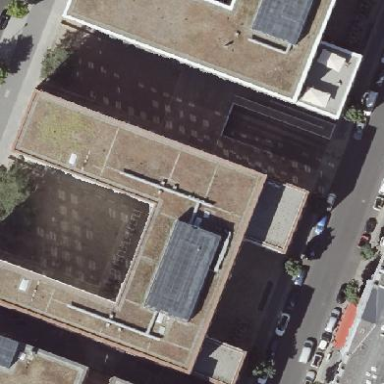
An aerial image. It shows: Apartment building with flat roof.